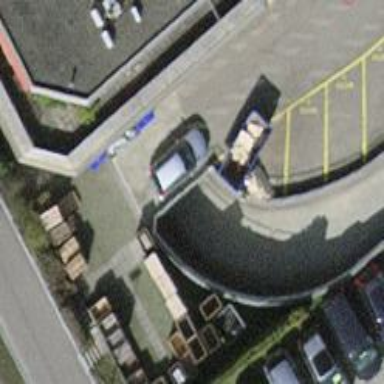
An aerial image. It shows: Parking entrance.